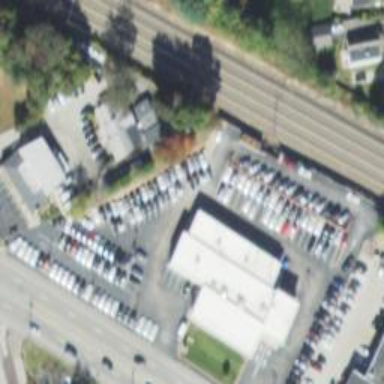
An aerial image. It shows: Building housing car shop.